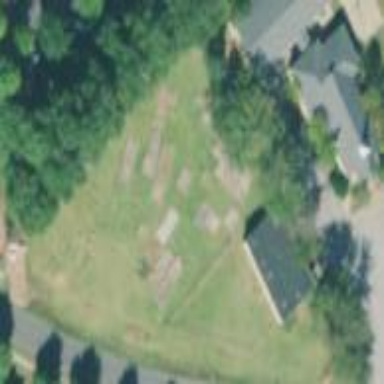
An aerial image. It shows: Graveyard.